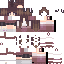
A female human skin with medium skin, wearing brown long hair dressed in a blue hoodie and brown pants, featuring a closed mouth.